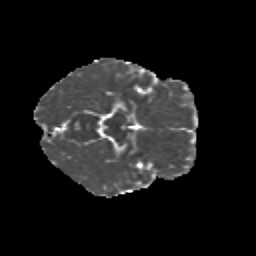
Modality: MD
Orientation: axial
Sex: female
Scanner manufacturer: siemens
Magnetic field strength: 3 T
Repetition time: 5 s
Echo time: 0.071 s